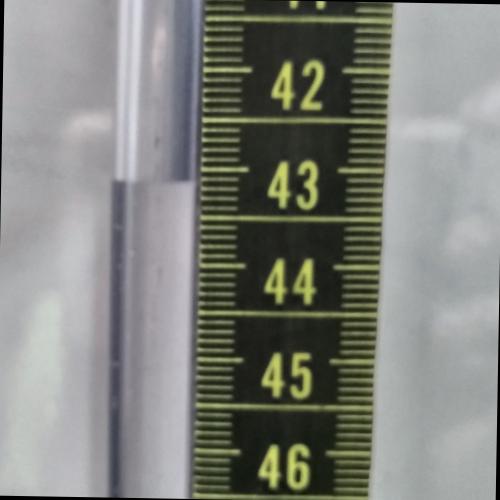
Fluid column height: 43.1 cm